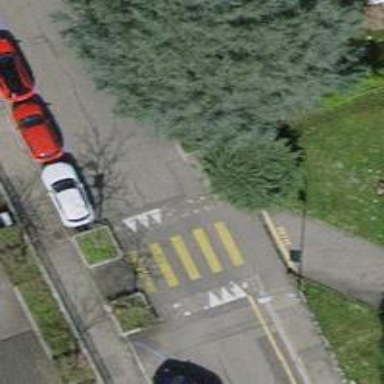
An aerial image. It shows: Living street.